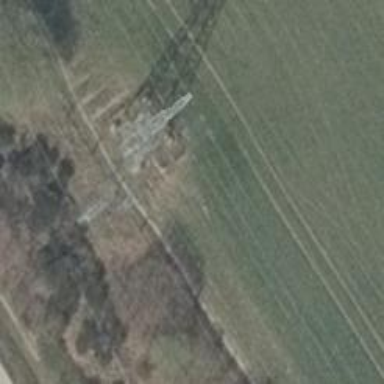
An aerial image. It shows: Power line is depicted.